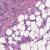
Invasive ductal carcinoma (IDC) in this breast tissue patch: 1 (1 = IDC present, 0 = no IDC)